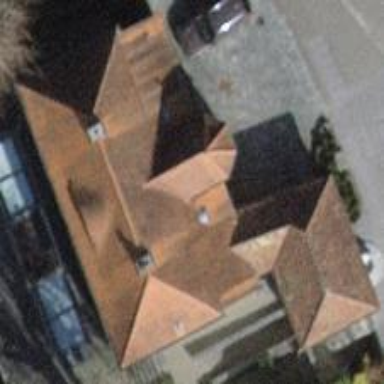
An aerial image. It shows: Building with pyramidal-shaped roof.